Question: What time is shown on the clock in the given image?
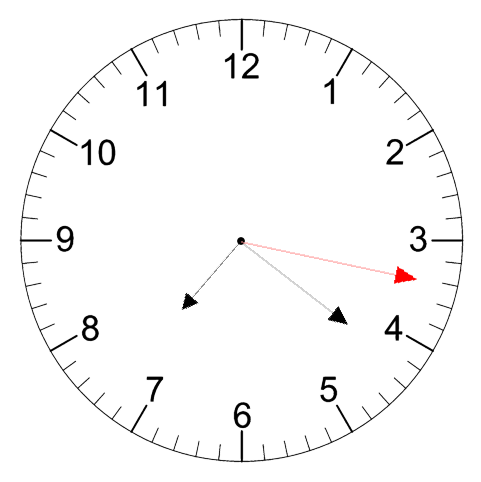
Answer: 07:21:17